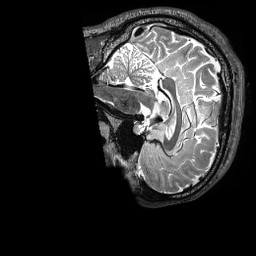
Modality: T2w
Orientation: sagittal
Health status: healthy
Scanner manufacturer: siemens
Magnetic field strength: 3 T
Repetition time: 3.2 s
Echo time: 0.565 s